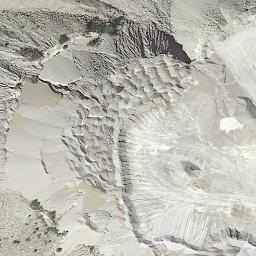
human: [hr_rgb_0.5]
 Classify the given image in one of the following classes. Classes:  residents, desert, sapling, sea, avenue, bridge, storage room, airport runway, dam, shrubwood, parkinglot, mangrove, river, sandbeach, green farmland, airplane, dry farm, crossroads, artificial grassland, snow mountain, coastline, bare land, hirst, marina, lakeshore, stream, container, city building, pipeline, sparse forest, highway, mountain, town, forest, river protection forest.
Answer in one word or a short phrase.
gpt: bare land